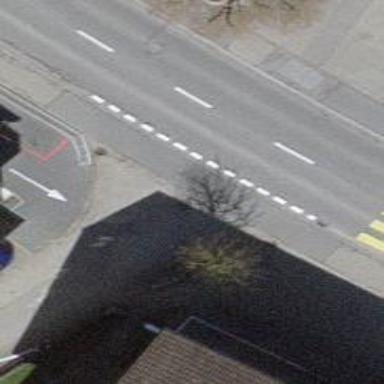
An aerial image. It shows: Unmarked road crossing.